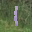
Label: 1